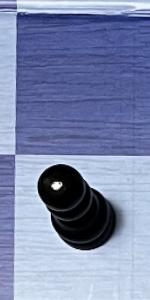
Label: Pawn_Black